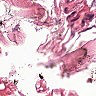
Metastatic tissue present: no